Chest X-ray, PA view. Patient: 68 years old, sex M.
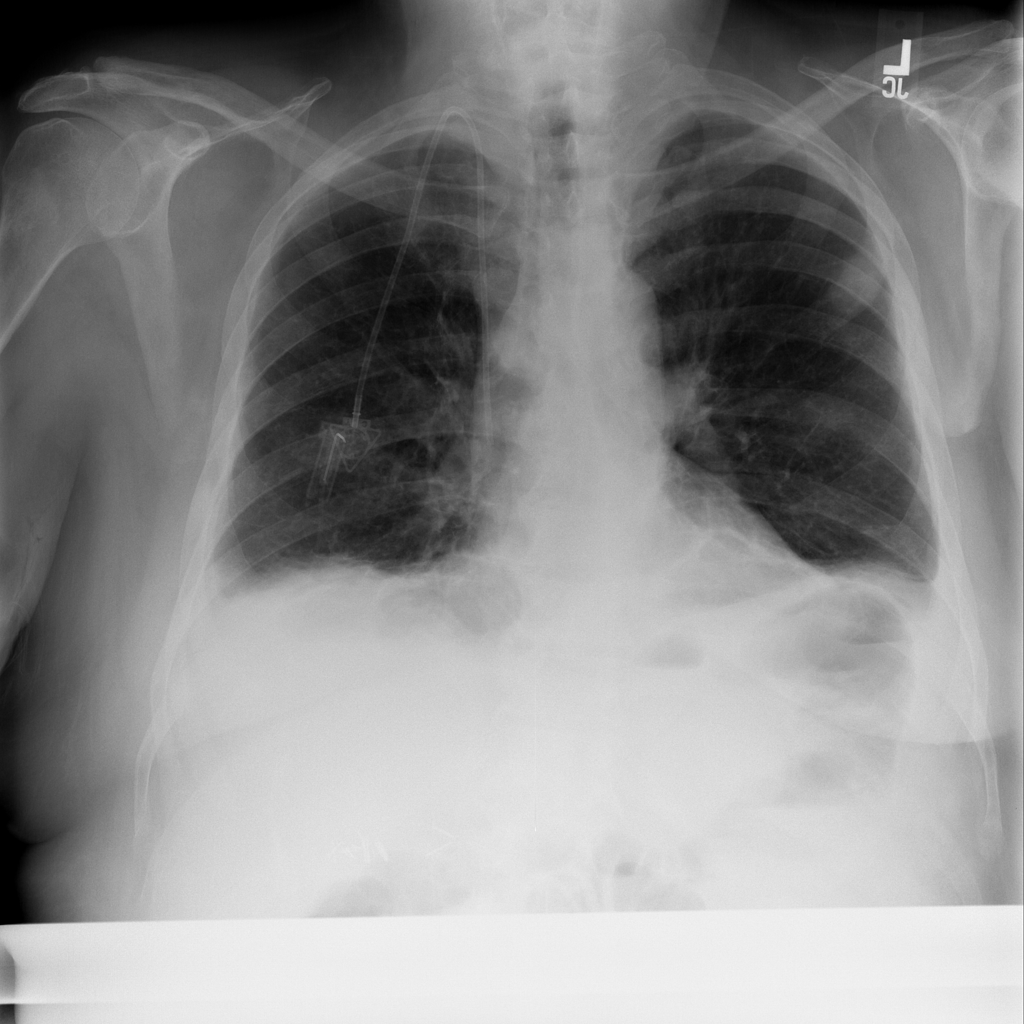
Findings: Atelectasis, Effusion, Infiltration